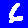
Digit: 6